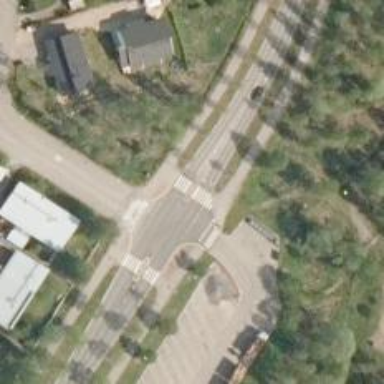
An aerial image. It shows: Island crossing on the road.